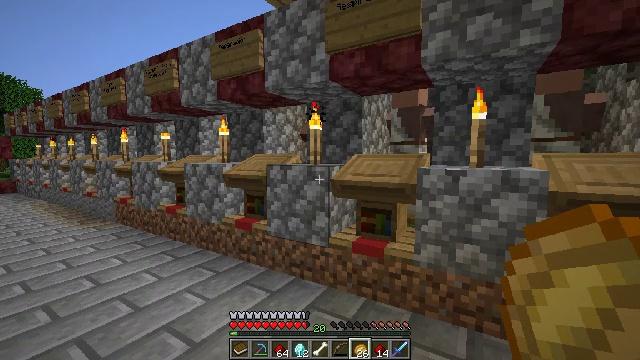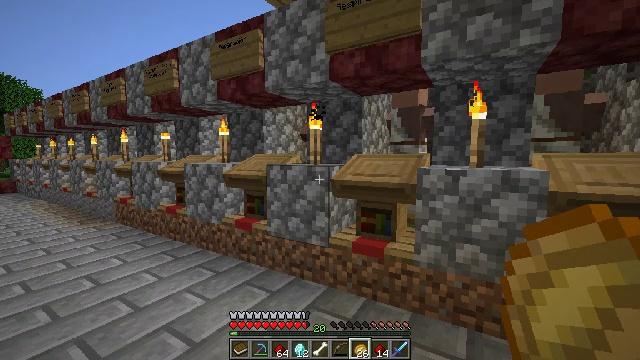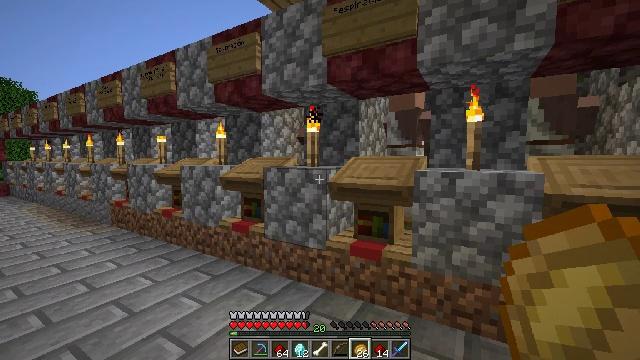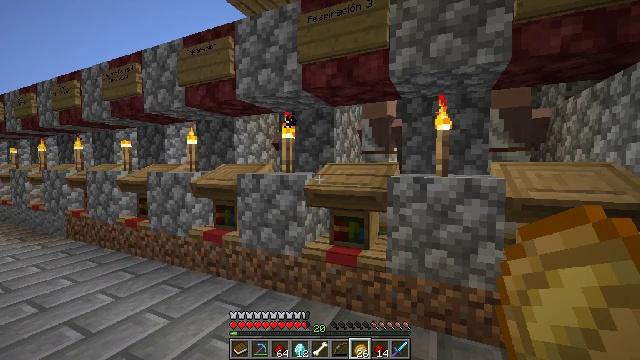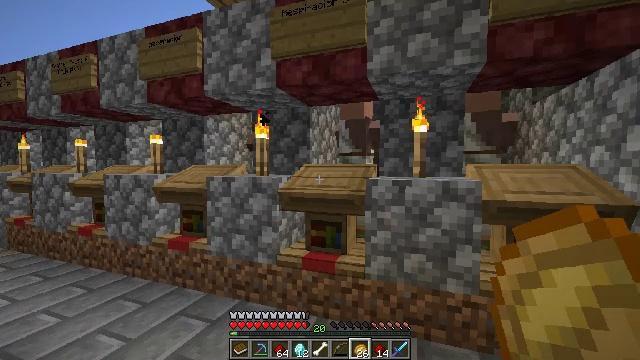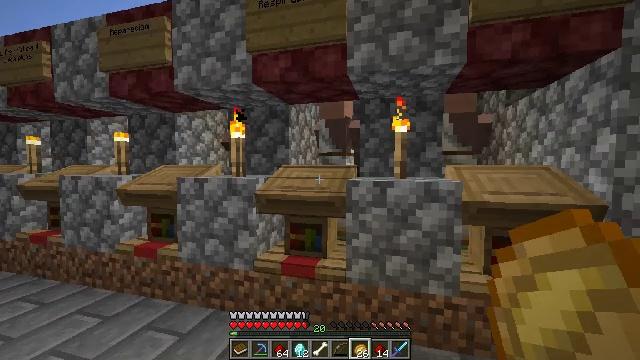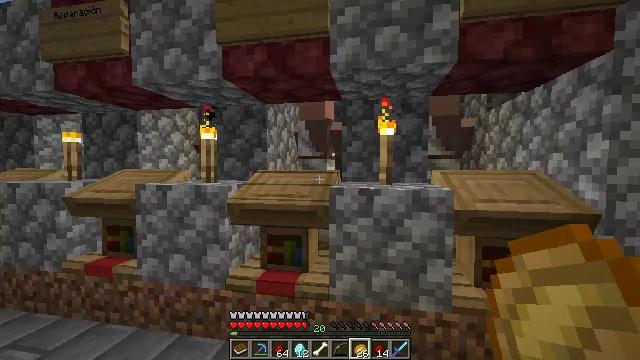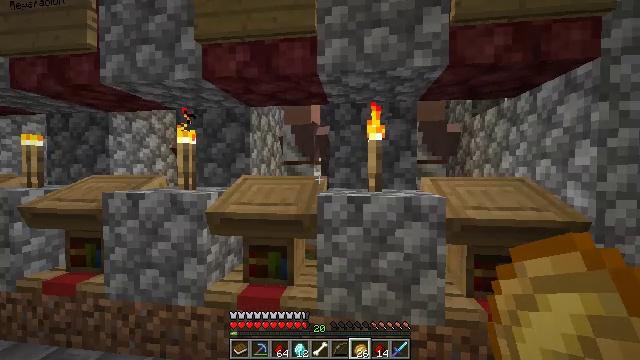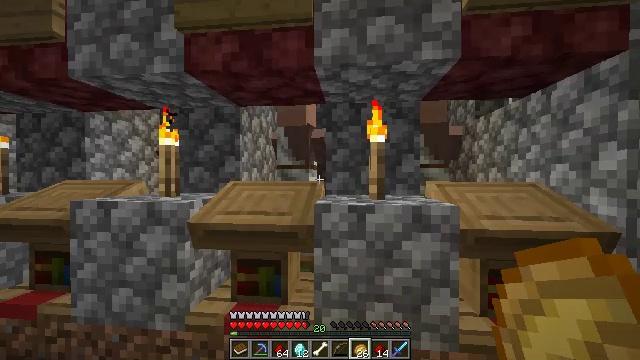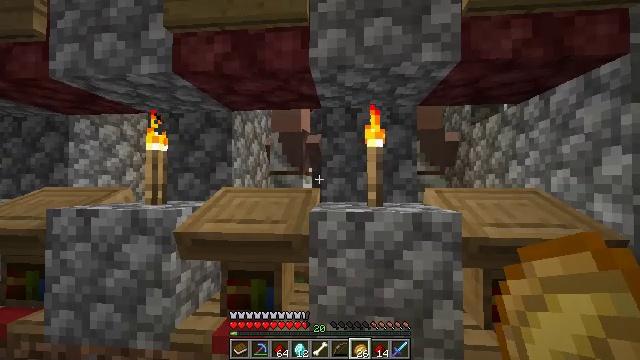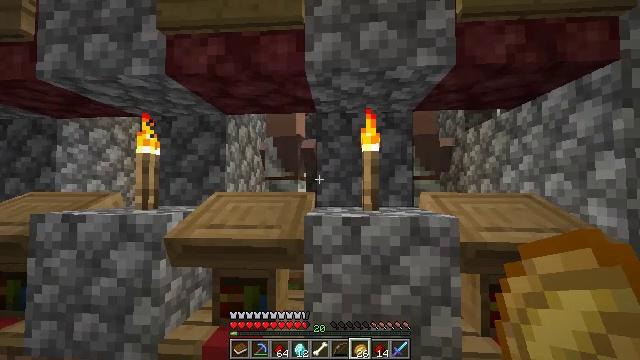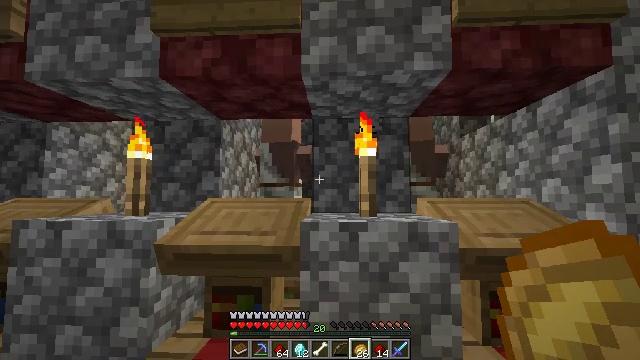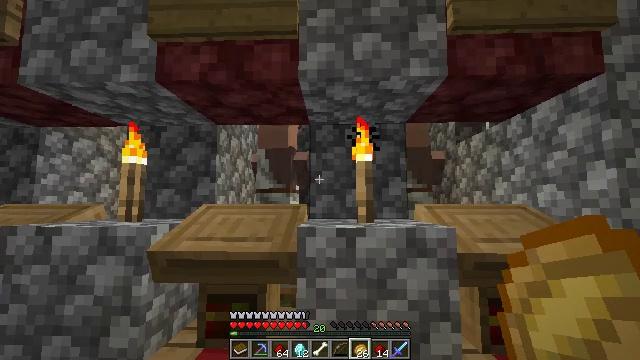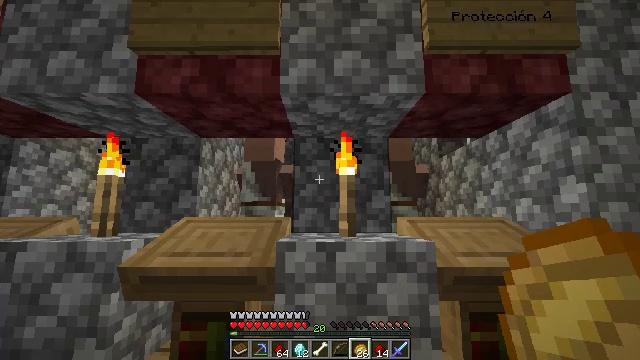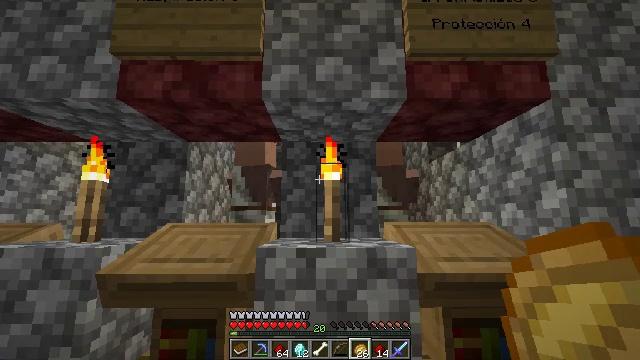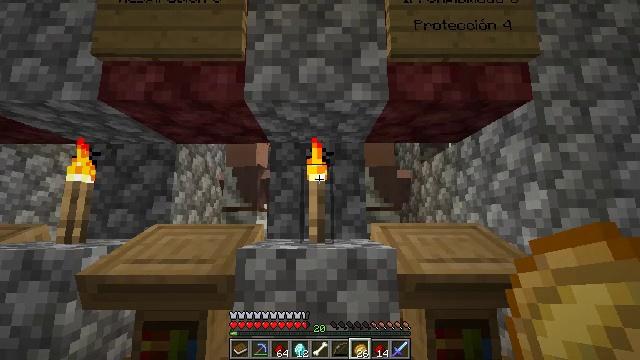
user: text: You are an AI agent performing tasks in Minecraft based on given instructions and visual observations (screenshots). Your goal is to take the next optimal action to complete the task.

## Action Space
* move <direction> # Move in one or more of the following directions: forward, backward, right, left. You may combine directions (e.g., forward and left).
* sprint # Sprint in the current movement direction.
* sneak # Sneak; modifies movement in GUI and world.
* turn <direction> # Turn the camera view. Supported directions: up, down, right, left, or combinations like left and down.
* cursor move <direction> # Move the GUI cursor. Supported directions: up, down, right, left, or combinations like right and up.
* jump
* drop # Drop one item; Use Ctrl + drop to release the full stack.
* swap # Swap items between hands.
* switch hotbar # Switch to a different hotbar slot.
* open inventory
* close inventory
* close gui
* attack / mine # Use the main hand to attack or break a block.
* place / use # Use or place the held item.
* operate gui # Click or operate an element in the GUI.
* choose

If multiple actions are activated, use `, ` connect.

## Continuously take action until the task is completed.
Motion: motion action
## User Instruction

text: craft item air
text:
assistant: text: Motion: no_op
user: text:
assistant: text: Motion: no_op
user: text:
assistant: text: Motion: move forward, turn right and up
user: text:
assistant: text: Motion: move forward, turn right
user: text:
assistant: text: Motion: move forward, turn right
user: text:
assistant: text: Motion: move forward, turn right
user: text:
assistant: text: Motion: move forward, turn right and up
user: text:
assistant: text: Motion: turn right
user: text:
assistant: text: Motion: turn right and up
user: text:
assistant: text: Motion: turn right and up
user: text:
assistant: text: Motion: turn right and up
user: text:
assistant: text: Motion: turn up
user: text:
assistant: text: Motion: move right, turn right and up
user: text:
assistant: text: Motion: move right
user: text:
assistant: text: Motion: move right
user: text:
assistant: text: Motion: move forward and move right
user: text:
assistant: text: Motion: move forward and move right
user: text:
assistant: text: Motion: move forward
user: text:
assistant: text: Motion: move forward
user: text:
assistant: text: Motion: no_op
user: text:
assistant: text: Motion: no_op
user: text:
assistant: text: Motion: turn right
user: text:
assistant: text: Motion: no_op
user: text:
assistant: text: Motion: turn right
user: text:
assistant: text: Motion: no_op
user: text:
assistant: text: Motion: use / place
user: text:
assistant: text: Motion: use / place
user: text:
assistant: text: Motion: no_op
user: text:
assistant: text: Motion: no_op
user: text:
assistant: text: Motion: no_op